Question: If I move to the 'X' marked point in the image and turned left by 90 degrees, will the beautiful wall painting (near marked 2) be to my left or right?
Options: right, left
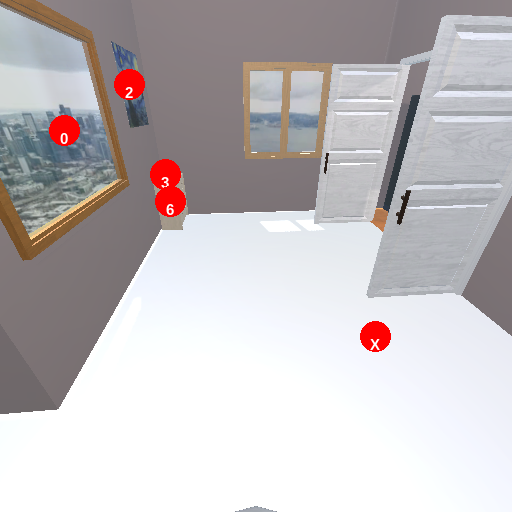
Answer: right